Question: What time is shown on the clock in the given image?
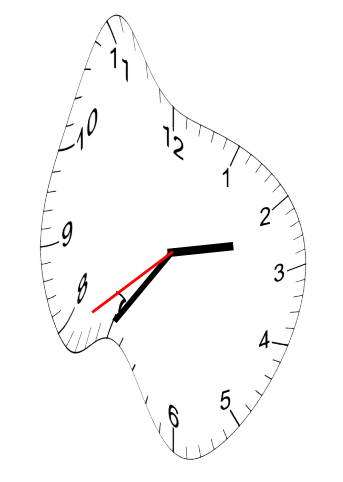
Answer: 02:35:39